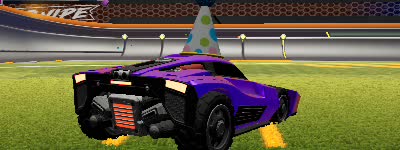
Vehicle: breakout